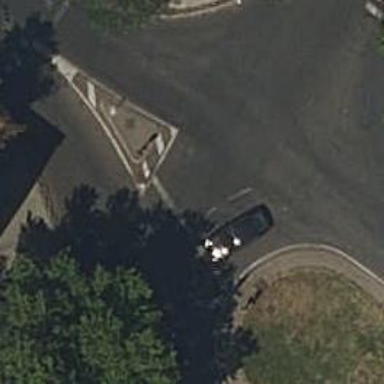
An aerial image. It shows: Road with traffic signals.